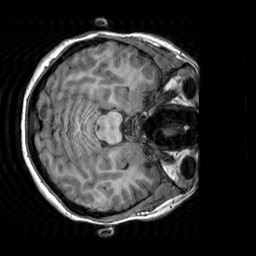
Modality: T1w
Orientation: axial
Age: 23
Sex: female
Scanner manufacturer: siemens
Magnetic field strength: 3 T
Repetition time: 2.3 s
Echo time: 0.00303 s